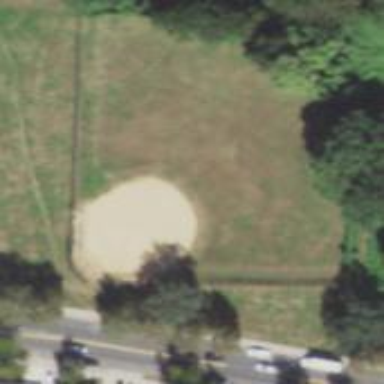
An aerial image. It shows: Baseball pitch for leisure land activities.